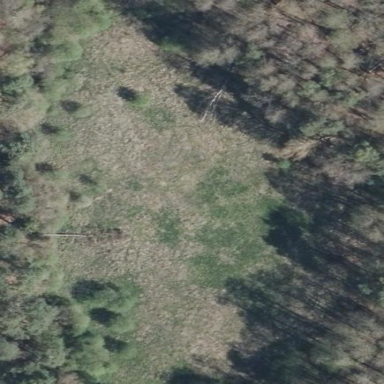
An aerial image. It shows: Beautiful meadow.